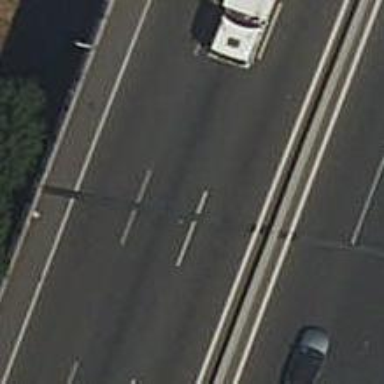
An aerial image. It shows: Bridge over motorway.